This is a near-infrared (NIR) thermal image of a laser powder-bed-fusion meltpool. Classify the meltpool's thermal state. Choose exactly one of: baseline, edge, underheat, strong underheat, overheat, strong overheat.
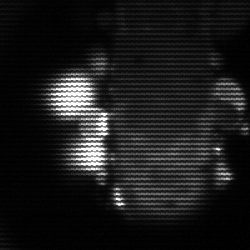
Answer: strong underheat